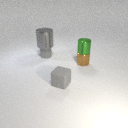
large gray metal cylinder behind small green metal cylinder